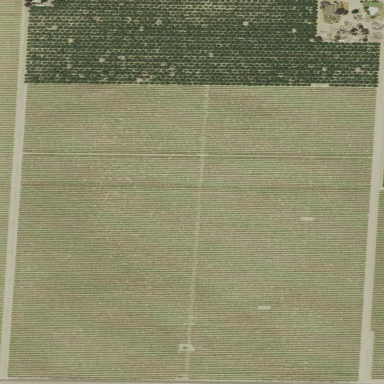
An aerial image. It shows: Vineyard.